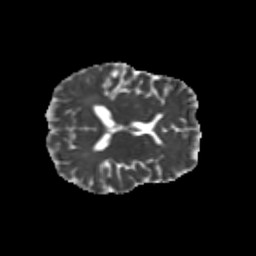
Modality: MD
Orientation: axial
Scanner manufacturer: siemens
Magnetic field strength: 3 T
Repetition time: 9.2 s
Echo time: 0.084 s